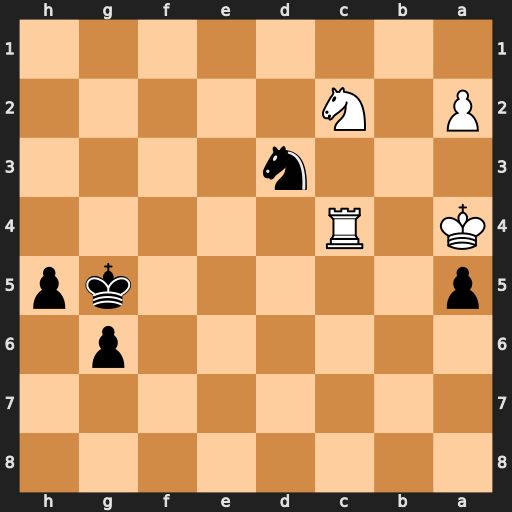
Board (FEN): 8/8/6p1/p5kp/K1R5/3n4/P1N5/8
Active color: b
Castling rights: -
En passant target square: -
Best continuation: Nb2+ Kb3 Nxc4 Kxc4 h4